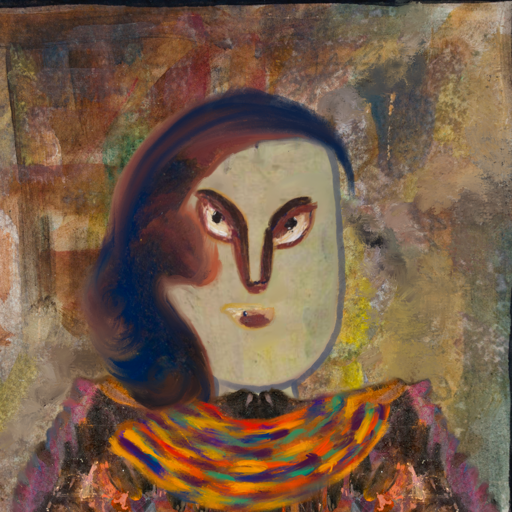
Background: Mosgoul, Head And Neck Front: Hill_Girl, Face Front: After_Raid, Bust: Gypsy_Queen, Hair Front: Mother_And_Son_Son, Head Accessory: Blank, Second Necklace: An_Impression_2, Necklace: Blank, Baby: Blank